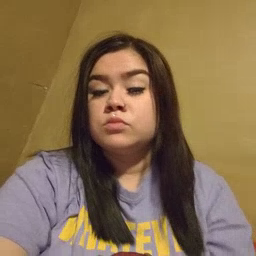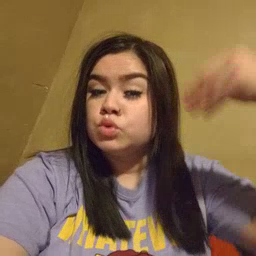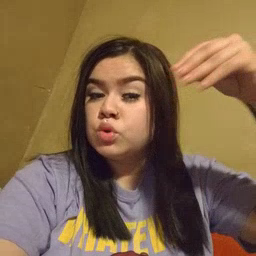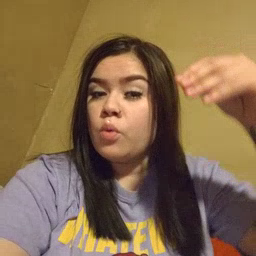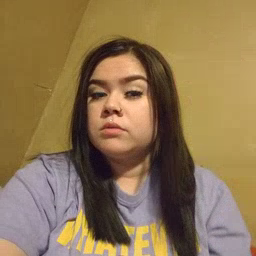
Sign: store